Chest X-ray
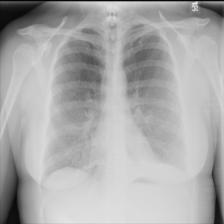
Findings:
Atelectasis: negative
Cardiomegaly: negative
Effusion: negative
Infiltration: negative
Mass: negative
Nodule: negative
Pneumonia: negative
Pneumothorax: negative
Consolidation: negative
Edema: negative
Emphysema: negative
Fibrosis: negative
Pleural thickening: positive
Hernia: negative